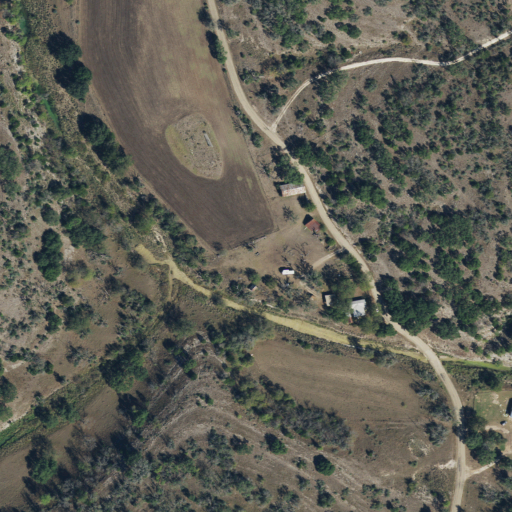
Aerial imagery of valley in Texas named Drill Hollow containing shrub, evergreen forest, open development, and deciduous forest